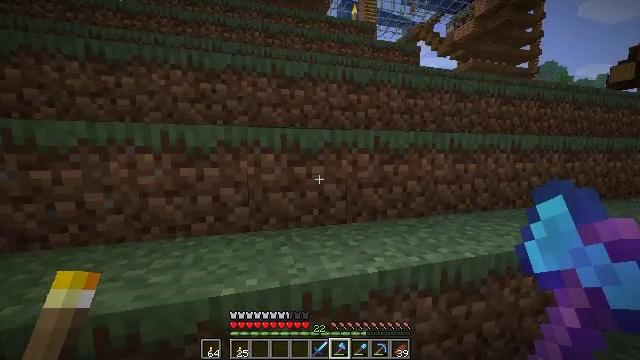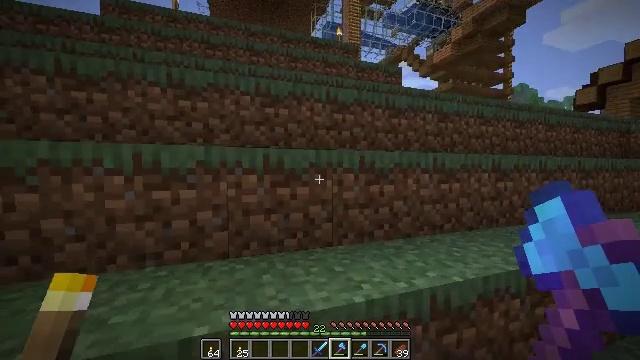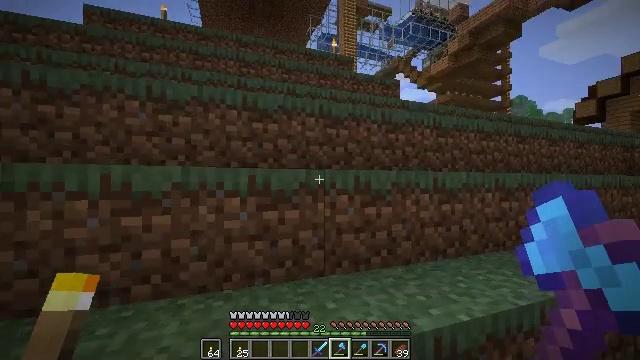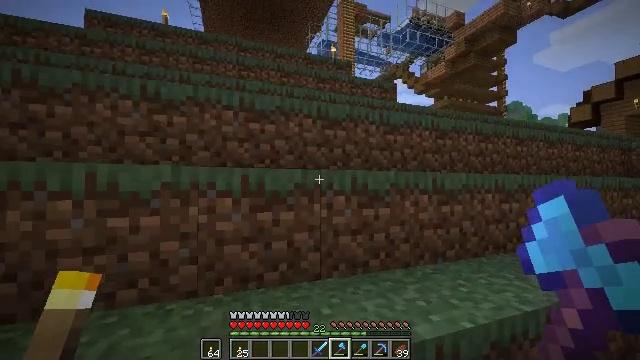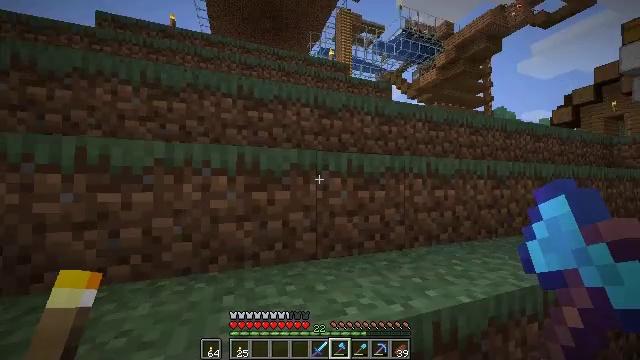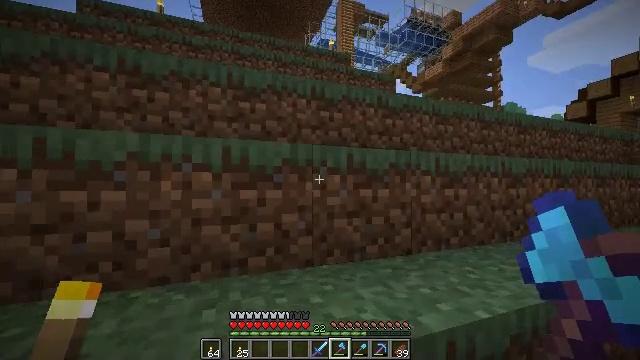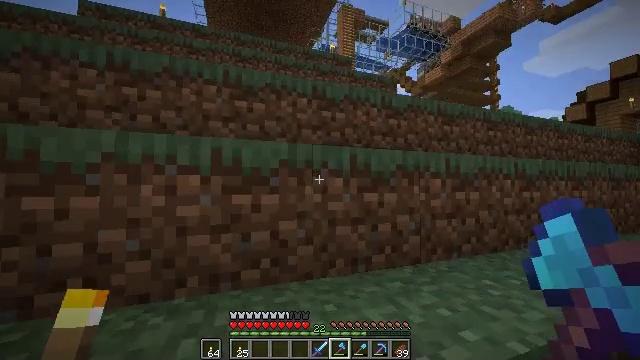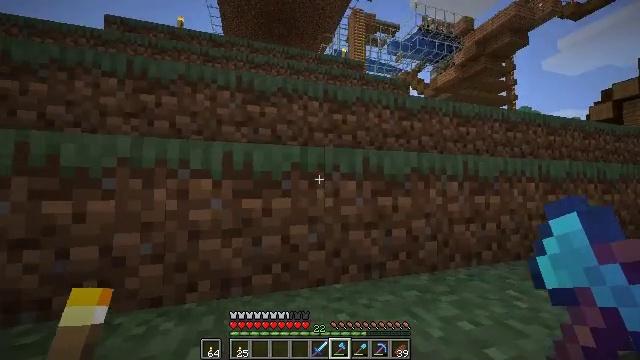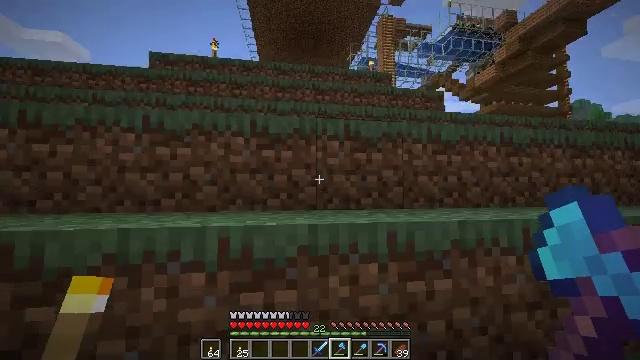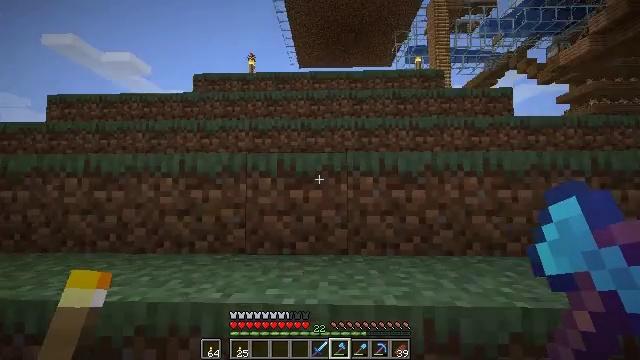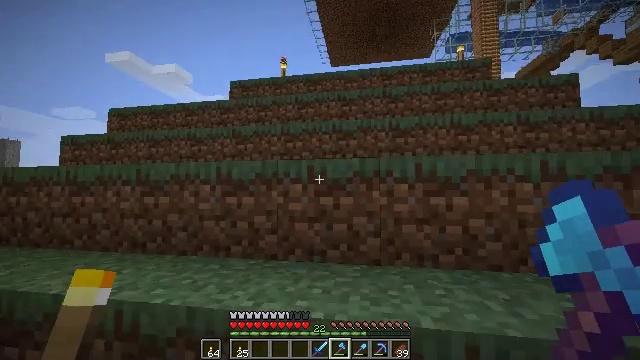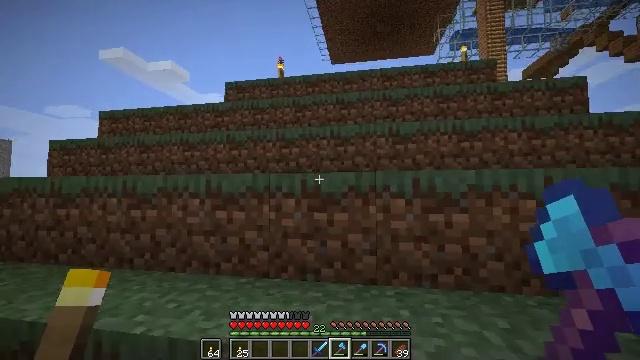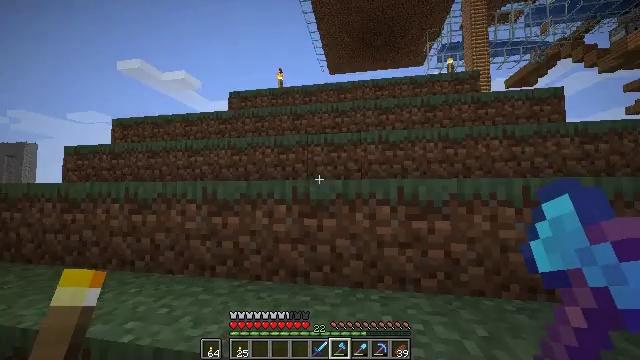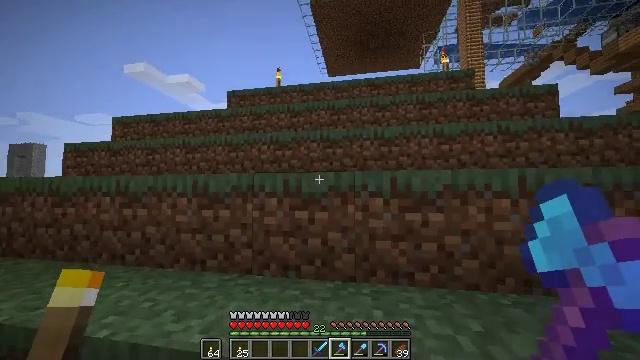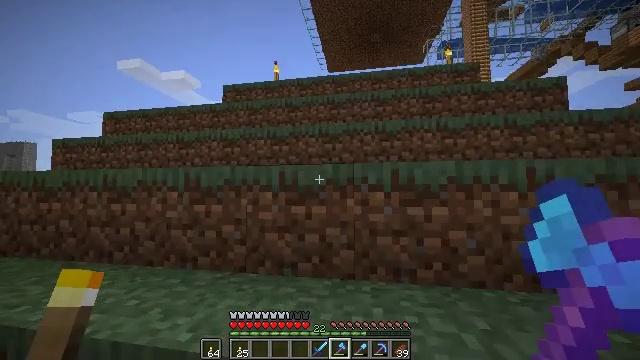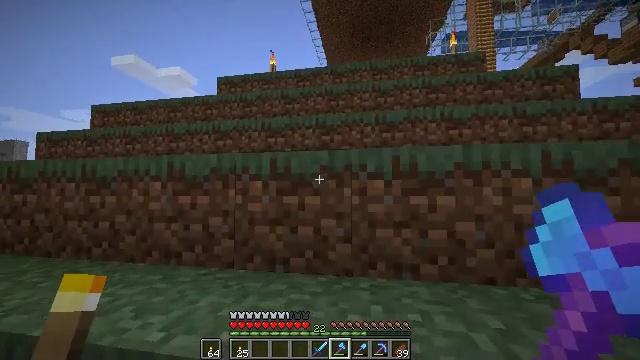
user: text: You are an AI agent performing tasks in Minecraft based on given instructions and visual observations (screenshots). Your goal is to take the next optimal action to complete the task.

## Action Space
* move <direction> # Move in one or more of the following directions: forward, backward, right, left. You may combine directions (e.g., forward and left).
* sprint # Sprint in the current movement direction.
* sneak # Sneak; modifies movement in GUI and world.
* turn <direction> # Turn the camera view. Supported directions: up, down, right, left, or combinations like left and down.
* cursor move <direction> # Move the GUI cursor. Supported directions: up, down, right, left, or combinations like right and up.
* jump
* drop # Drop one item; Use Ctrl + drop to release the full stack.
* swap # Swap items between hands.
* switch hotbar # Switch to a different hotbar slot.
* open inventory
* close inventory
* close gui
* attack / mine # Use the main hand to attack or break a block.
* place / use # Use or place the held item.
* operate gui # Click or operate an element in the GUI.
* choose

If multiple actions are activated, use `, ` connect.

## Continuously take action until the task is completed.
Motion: motion action
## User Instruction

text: Break the chipped anvil to move it.
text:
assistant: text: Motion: move forward, turn right and up, jump
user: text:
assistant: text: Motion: move forward, sprint, turn right and up, jump
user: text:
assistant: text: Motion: move forward, sprint, jump
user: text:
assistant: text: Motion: move forward, sprint, jump
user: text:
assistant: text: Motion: move forward, sprint, jump
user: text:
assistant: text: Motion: move forward, jump
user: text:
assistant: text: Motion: move forward, turn left, jump
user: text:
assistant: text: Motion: move forward, sprint, turn left, jump
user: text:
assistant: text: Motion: move forward, sprint, turn left, jump
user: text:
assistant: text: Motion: move forward, sprint, turn left, jump
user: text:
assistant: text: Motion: move forward, jump
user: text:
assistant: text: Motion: move forward, jump
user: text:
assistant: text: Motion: move forward, jump
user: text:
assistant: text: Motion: move forward, sprint, jump
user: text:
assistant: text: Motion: move forward, sprint, jump
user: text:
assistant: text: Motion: move forward, sprint, jump
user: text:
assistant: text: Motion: move forward, sprint, jump
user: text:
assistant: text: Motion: move forward, jump
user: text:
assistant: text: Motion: move forward, jump
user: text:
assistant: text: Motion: move forward, jump
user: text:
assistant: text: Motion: move forward, turn right, jump
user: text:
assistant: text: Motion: move forward, turn right, jump
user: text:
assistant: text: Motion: move forward, turn right, jump
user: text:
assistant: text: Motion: move forward, sprint, turn right, jump
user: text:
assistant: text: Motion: move forward, sprint, jump
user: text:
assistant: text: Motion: move forward, sprint, jump
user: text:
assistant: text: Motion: move forward, sprint, jump
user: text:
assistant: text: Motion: move forward, jump
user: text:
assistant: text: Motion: move forward, jump
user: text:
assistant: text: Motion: move forward, jump